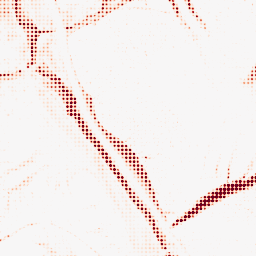
Category: morphological
Decomposition family: tophat
Decomposition parameters: size: 10
mode: black
Upsampling method: sinc_hamming
Upsampling parameters: scale: 8
kernel_size: 4
Upsampling scale: 8